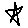
Label: star